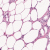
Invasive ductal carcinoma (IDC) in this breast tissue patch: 0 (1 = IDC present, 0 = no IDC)